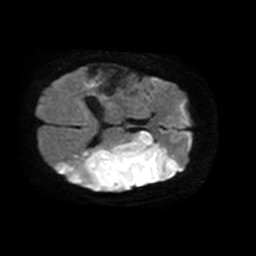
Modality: TRACE
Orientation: axial
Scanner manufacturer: philips
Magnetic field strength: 1.5 T
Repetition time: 4.783 s
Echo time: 0.07764 s